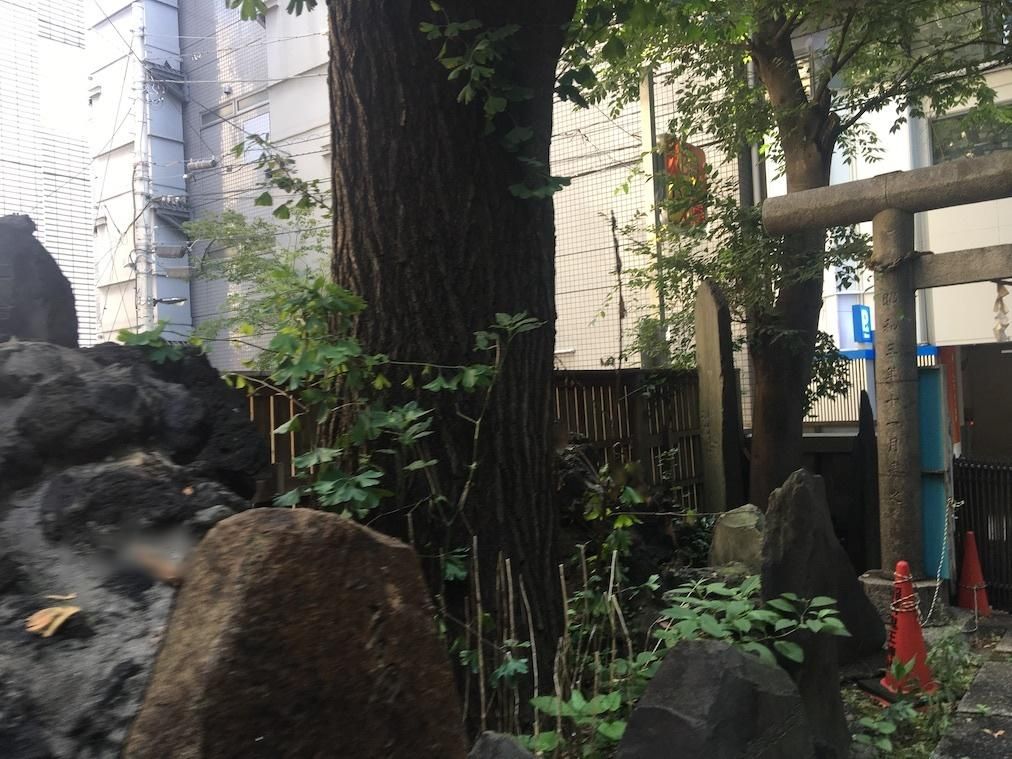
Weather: clear
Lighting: day
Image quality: slightly poor
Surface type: walking surface
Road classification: footway, path
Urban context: urban centre
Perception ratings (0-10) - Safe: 2.97, Lively: 2.82, Beautiful: 1.12, Boring: 0.64, Depressing: 5.89, Wealthy: 8.48